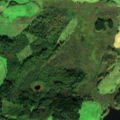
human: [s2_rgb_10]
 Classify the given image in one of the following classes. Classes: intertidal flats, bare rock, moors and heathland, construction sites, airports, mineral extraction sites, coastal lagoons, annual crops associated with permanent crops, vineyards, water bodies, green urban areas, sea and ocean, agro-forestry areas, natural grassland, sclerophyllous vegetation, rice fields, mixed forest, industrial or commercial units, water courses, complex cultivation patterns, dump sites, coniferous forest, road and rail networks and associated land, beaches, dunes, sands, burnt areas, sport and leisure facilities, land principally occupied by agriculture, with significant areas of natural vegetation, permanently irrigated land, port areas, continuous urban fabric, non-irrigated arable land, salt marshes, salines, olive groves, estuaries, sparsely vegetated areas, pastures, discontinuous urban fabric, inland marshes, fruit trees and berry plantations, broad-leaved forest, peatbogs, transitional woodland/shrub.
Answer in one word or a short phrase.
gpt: pastures, land principally occupied by agriculture, with significant areas of natural vegetation, mixed forest, transitional woodland/shrub, water bodies